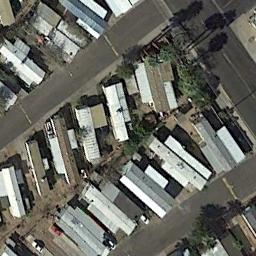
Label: mobile_home_park